Question: As you can see, the UINavigationBar is fully transparent. Only the title and UIBarButtonItem is visible. And the status bar has the same colour as UITableView's background colour. Right now, I have finished to make the table view and cell has the same effect as the pic. But how to make the navigation bar and the status bar has the effect too?

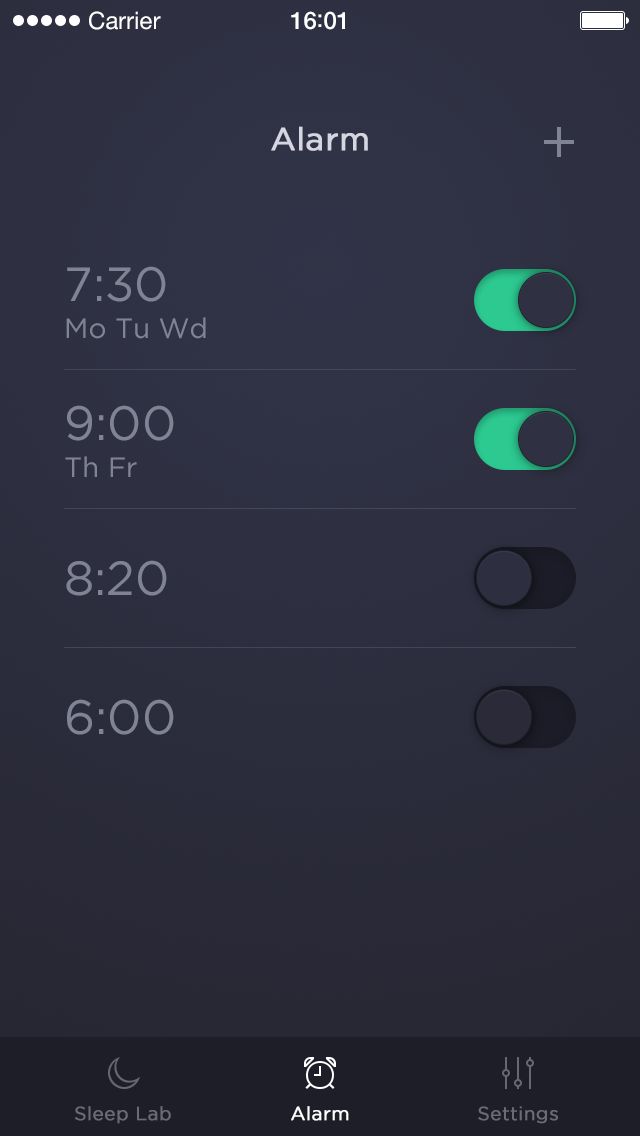
Answer: Try this one
'''
self.navigationController.navigationBar.shadowImage = [UIImage new];
self.navigationController.navigationBar.translucent = YES;
self.navigationController.view.backgroundColor = [UIColor clearColor];
[self.navigationController.navigationBar setBackgroundImage:[UIImage new] forBarMetrics:UIBarMetricsDefault];
'''